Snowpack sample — Loveland Pass, Silver Plume, Colorado, USA (2/11/26, 12:00 PM MST)
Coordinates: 39.663, -105.886
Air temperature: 35 °F
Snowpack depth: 82 cm
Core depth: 10 cm
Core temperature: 15.8 °F
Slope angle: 13°, slope face: 12°
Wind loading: high
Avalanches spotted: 1
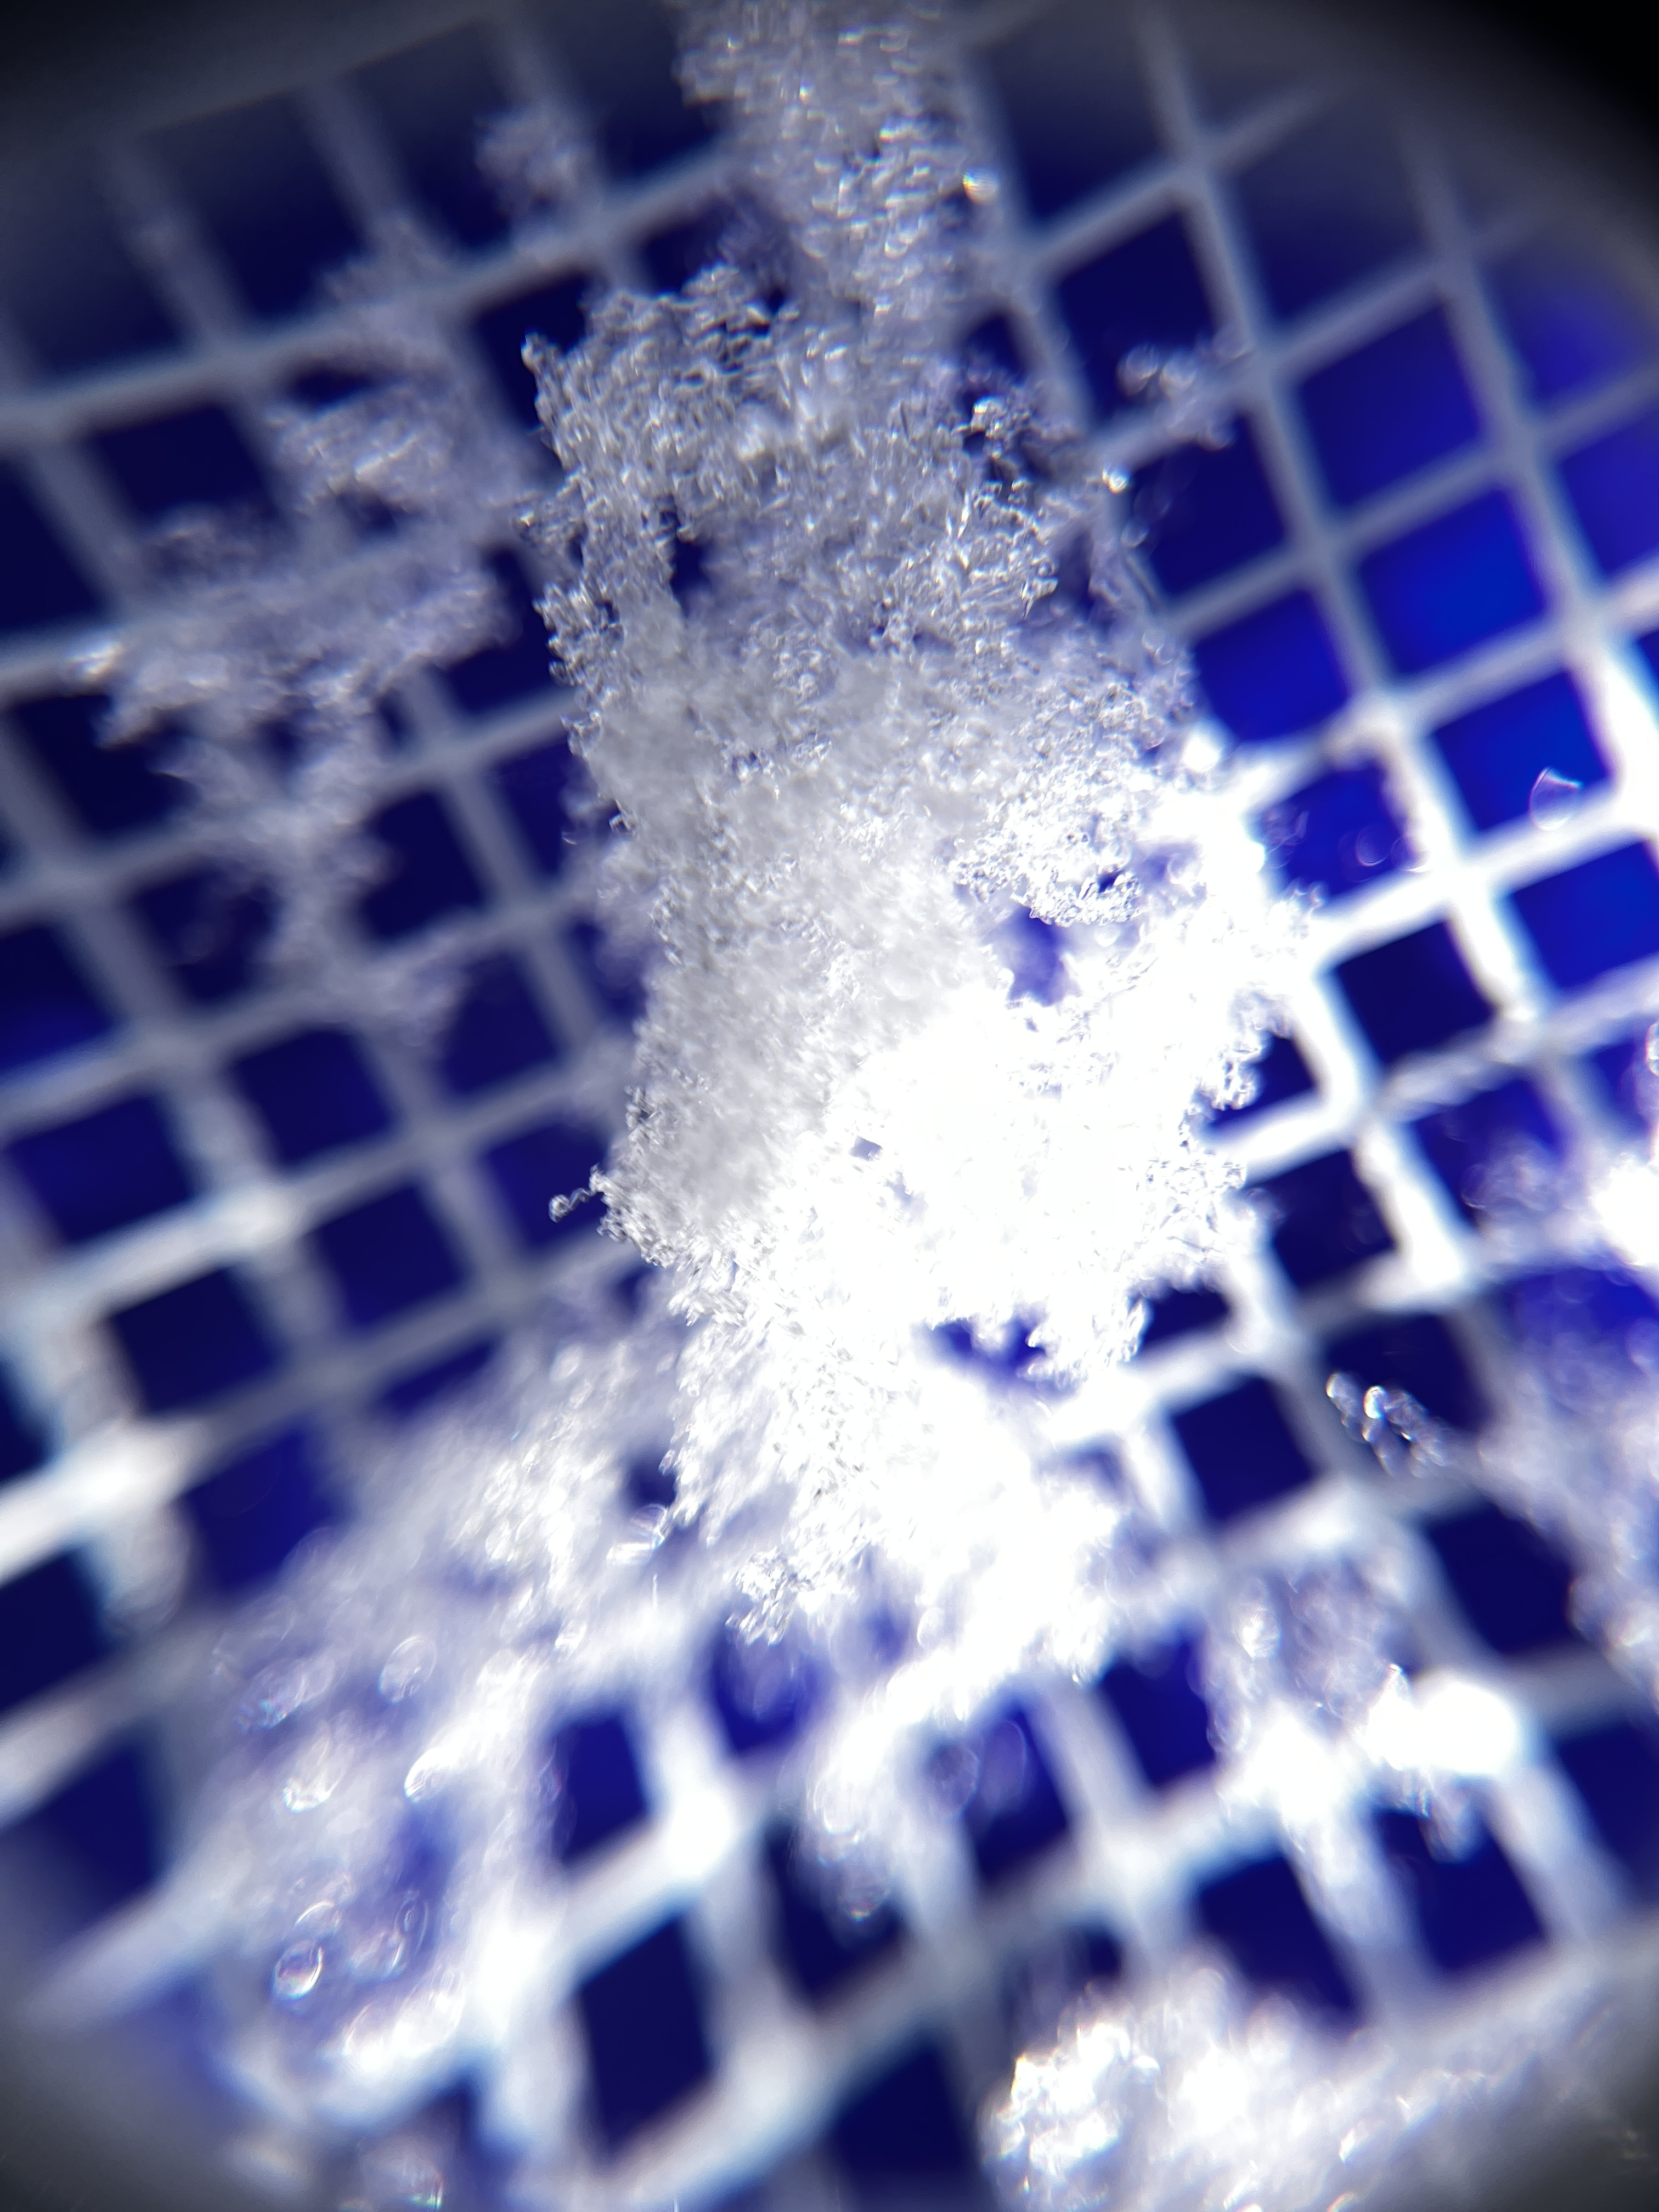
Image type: magnified_profile
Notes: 1 small avalanche spotted on the north side of the bowl, lots of wind loading